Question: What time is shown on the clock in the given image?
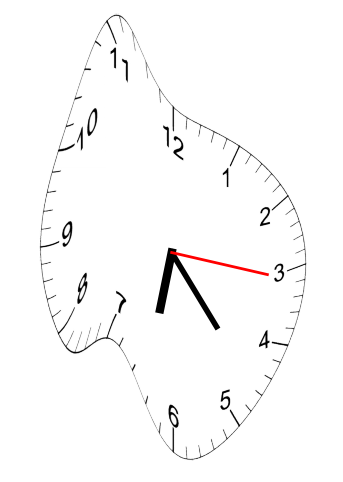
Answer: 06:23:16